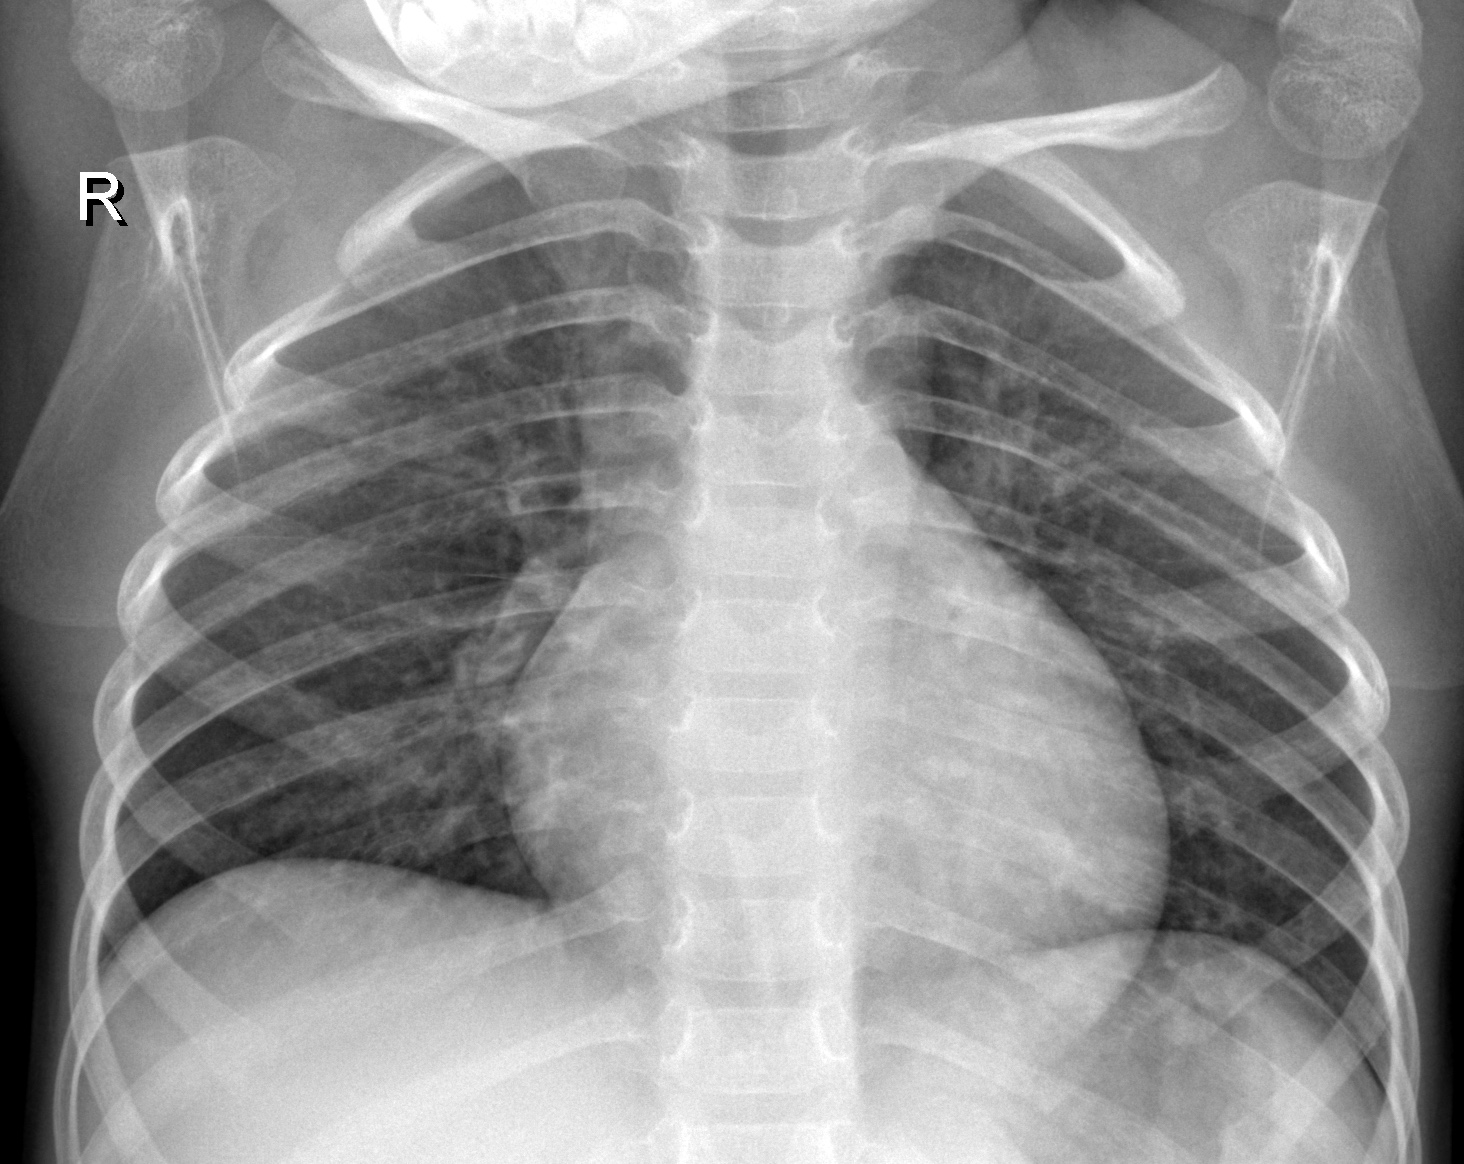
Diagnosis: NORMAL